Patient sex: M
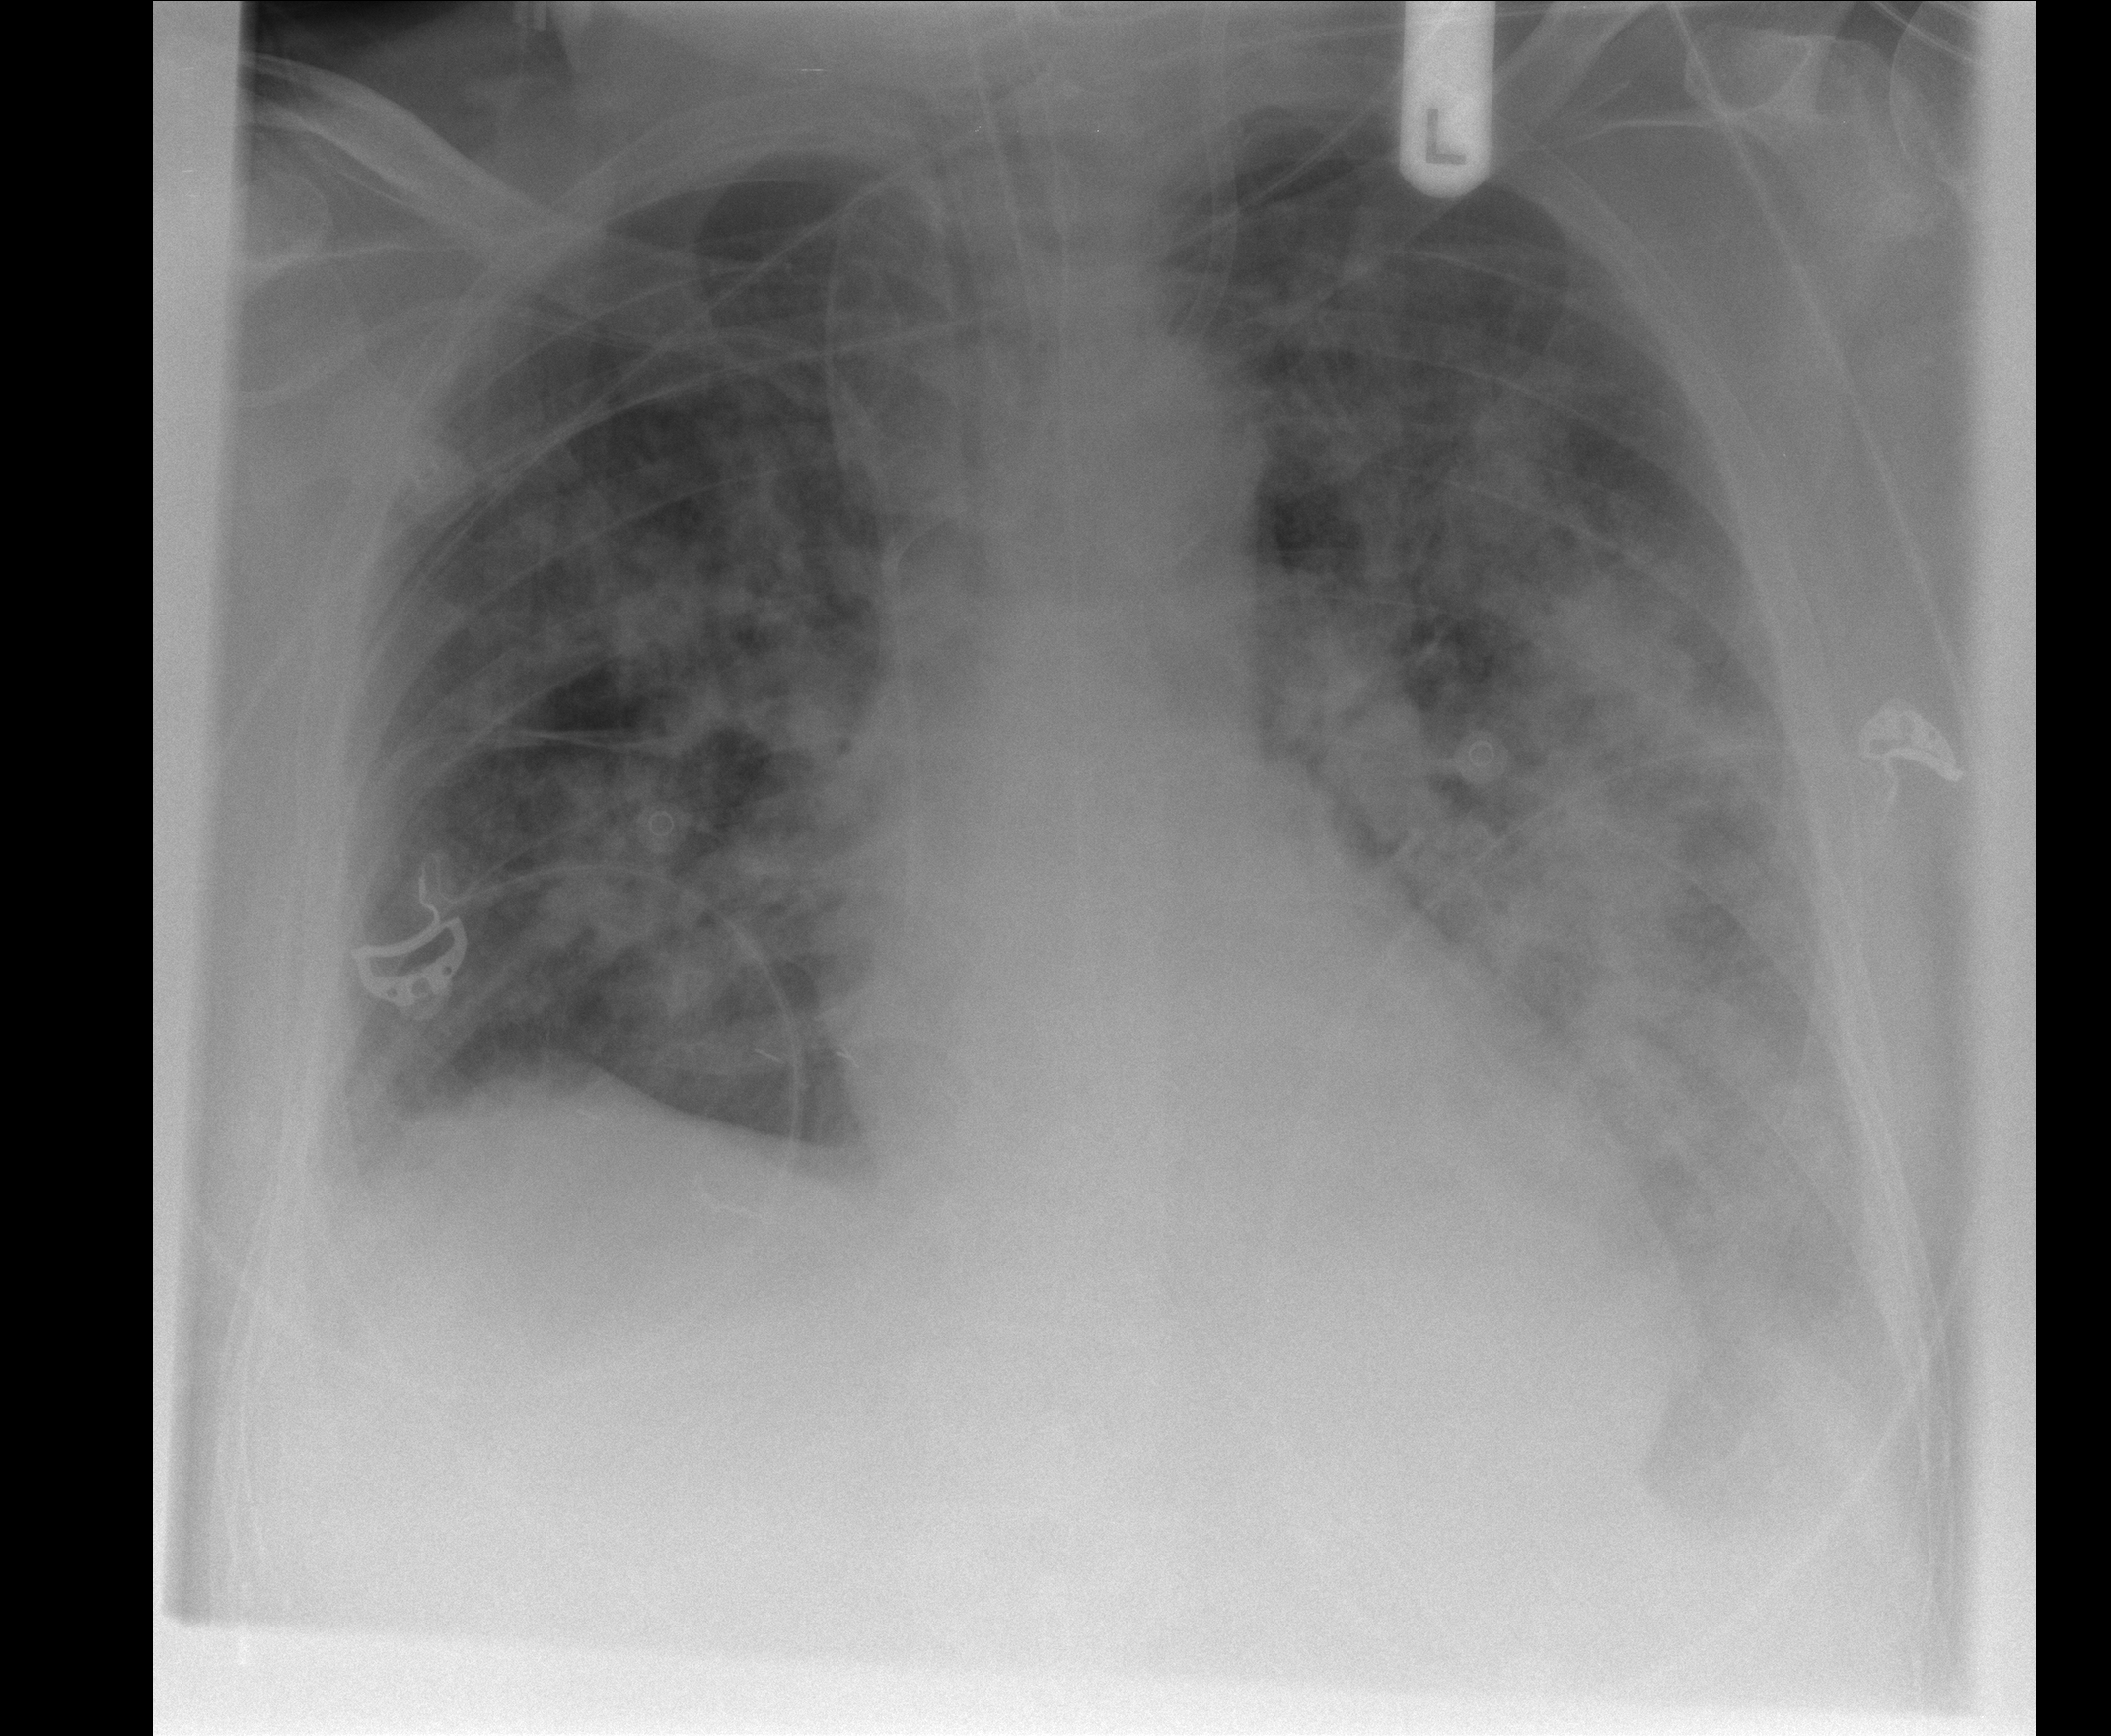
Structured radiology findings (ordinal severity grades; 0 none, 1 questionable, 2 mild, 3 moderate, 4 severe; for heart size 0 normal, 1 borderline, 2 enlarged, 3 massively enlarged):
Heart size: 0
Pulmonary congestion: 0
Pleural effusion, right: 2
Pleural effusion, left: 3
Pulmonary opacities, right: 3
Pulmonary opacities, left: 4
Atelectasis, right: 2
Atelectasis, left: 2